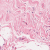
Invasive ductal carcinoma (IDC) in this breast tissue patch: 0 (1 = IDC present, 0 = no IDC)